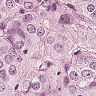
Metastatic tissue present: yes